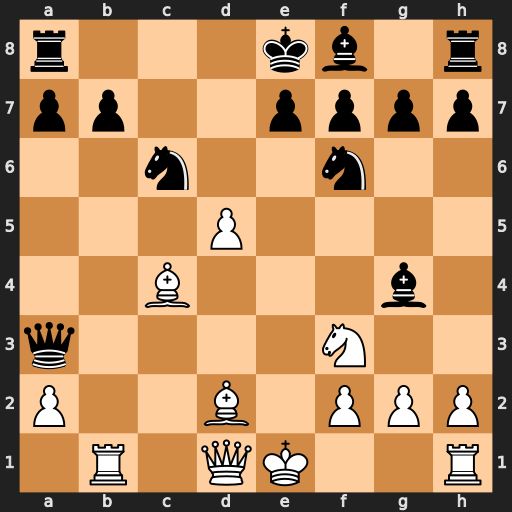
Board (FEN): r3kb1r/pp2pppp/2n2n2/3P4/2B3b1/q4N2/P2B1PPP/1R1QK2R
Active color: w
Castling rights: Kkq
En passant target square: -
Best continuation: dxc6 bxc6 Bb4 Qxb4+ Rxb4